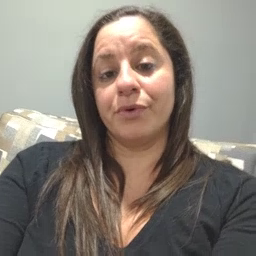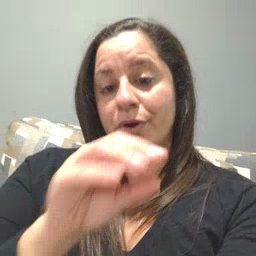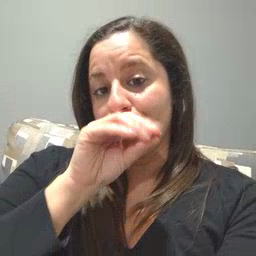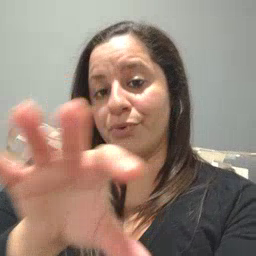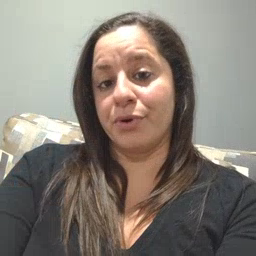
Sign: blow